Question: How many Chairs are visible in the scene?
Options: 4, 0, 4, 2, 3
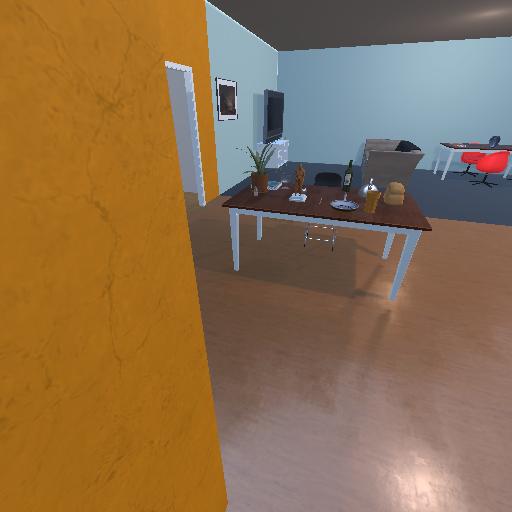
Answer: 4